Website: apple
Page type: cart
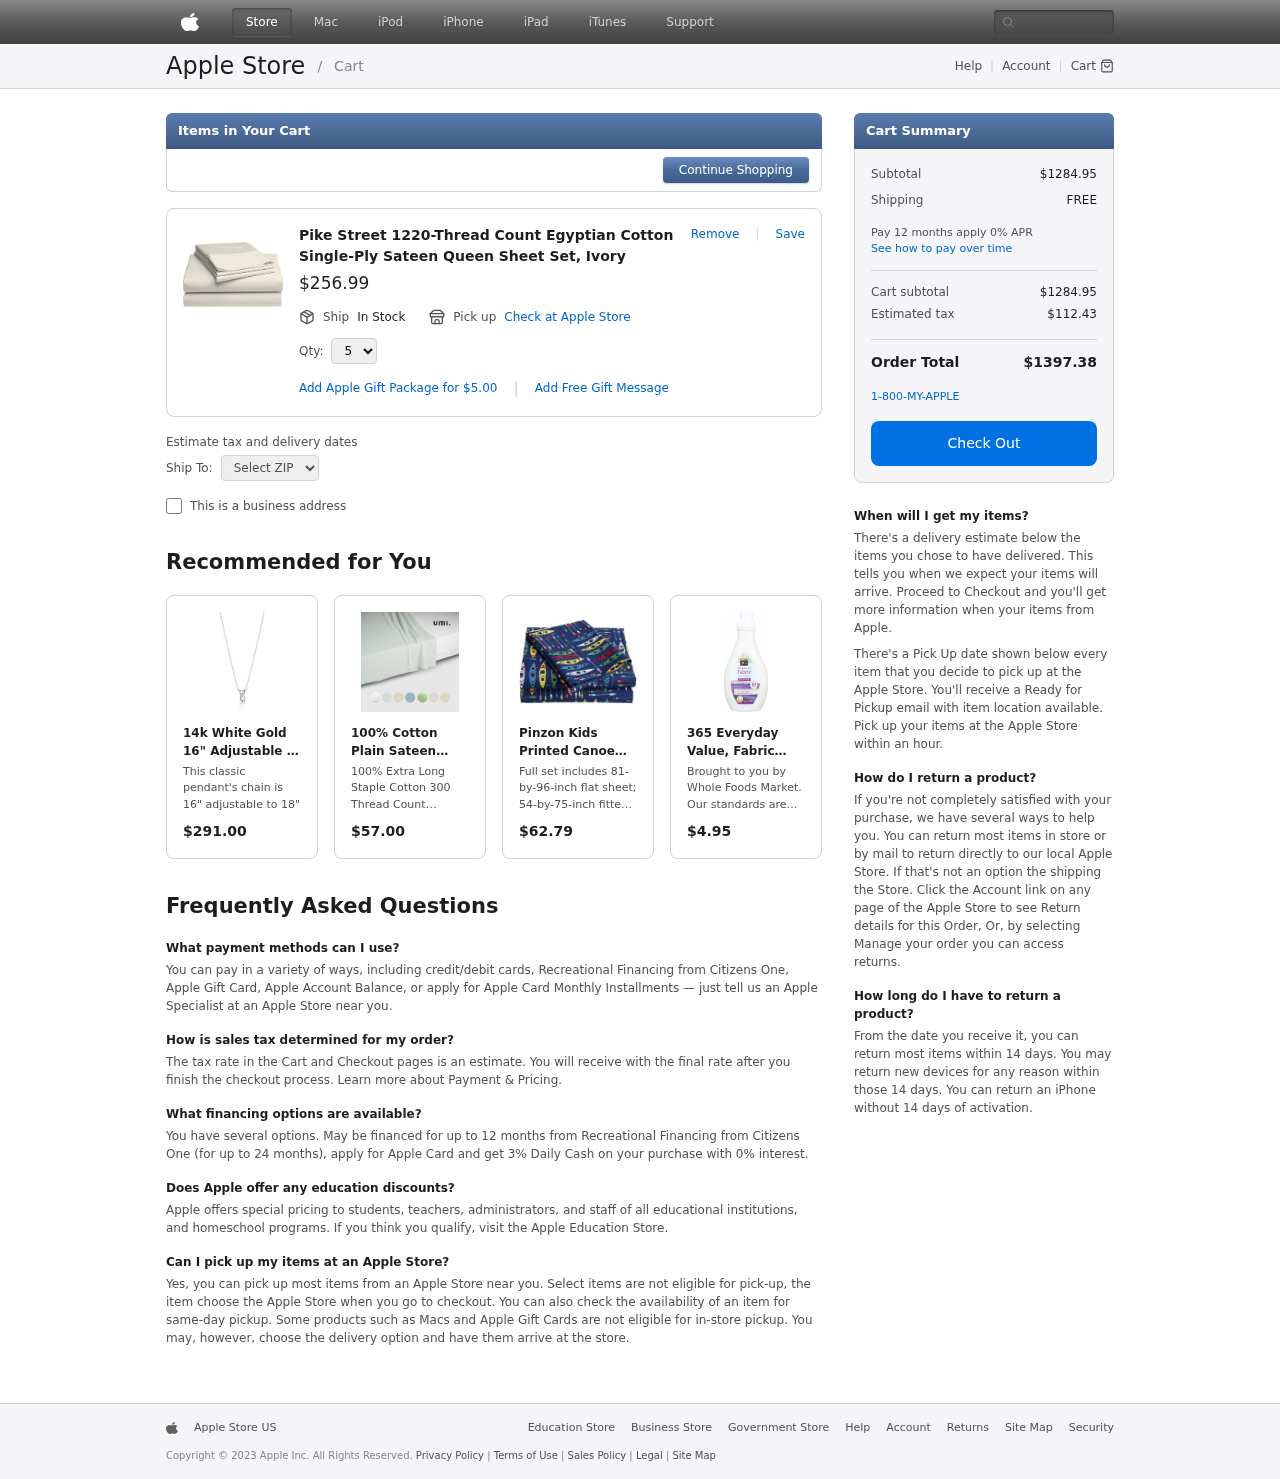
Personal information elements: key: PII_POSTCODE
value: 22623
Product elements: key: PRODUCT1_NAME
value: Pike Street 1220-Thread Count Egyptian Cotton Single-Ply Sateen Queen Sheet Set, Ivory
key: PRODUCT1_PRICE
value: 256.99
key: PRODUCT1_QUANTITY
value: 5
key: PRODUCT2_DESC
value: This classic pendant's chain is 16" adjustable to 18"
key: PRODUCT2_NAME
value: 14k White Gold 16" Adjustable to 18" 4-Prong Set Round-Cut Diamond Pendant (1/3 cttw, J-K Color, I2-
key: PRODUCT2_PRICE
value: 291
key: PRODUCT3_DESC
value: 100% Extra Long Staple Cotton 300 Thread Count Canvas Weave We specialize in producing some of the softest and most luxurious cotton flat sheets in the industry. This includes our first class products
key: PRODUCT3_NAME
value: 100% Cotton Plain Sateen Quality Flat Sheet
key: PRODUCT3_PRICE
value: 57
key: PRODUCT4_DESC
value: Full set includes 81-by-96-inch flat sheet; 54-by-75-inch fitted sheet; 20-by-31-inch pillowcases
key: PRODUCT4_NAME
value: Pinzon Kids Printed Canoe Full Sheet Set
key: PRODUCT4_PRICE
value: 62.79
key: PRODUCT5_DESC
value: Brought to you by Whole Foods Market.  Our standards are what set us apart, and our quality is what keeps us stocking pantries, fridges and freezers with the best natural and organic 365 Everyday Valu
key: PRODUCT5_NAME
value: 365 Everyday Value, Fabric Softener 2x Concentrated, Lavender, 32 fl oz
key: PRODUCT5_PRICE
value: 4.95
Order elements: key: ORDER_SUBTOTAL
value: $1284.95
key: ORDER_SHIPPING_COST
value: FREE
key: ORDER_SUBTOTAL2
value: $1284.95
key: ORDER_TAX
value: $112.43
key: ORDER_TOTAL
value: $1397.38